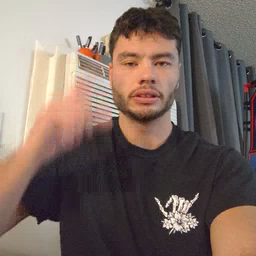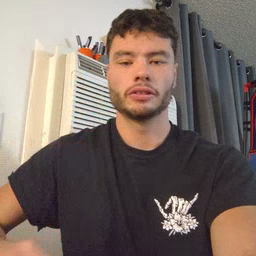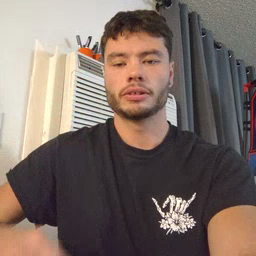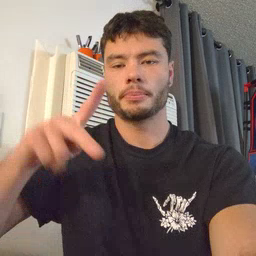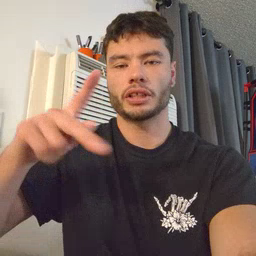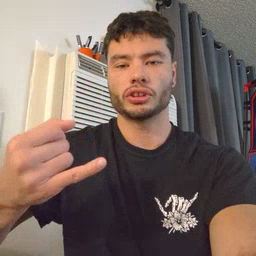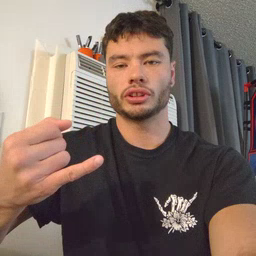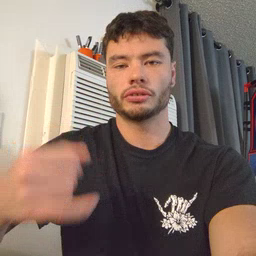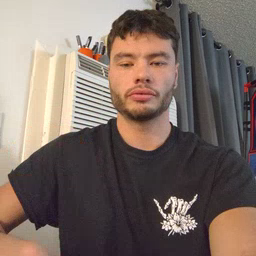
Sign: pajamas